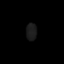
Tissue: skin
Cell type: Epithelial cells
Senescence score: 0.2869
Nuclear area (px): 174
Mean DAPI intensity: 27.69